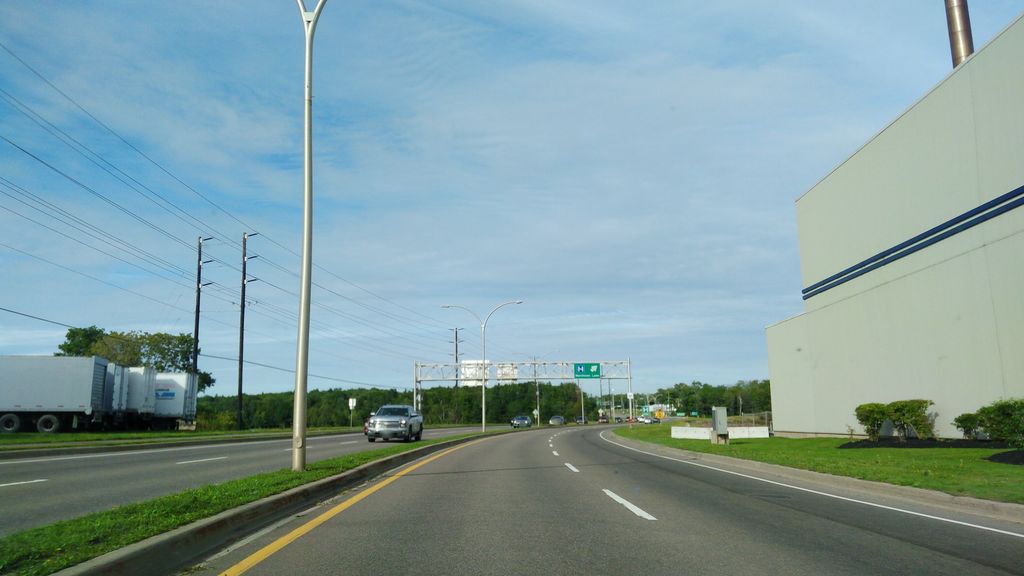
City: charlottetown